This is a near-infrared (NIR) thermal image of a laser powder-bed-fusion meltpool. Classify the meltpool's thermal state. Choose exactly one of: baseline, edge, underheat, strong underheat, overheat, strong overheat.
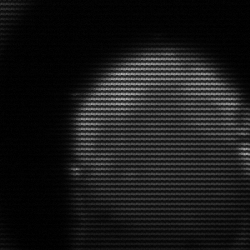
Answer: edge